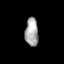
Tissue: prostate
Cell type: NK cells
Senescence score: 0.7057
Nuclear area (px): 352
Mean DAPI intensity: 173.395